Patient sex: M
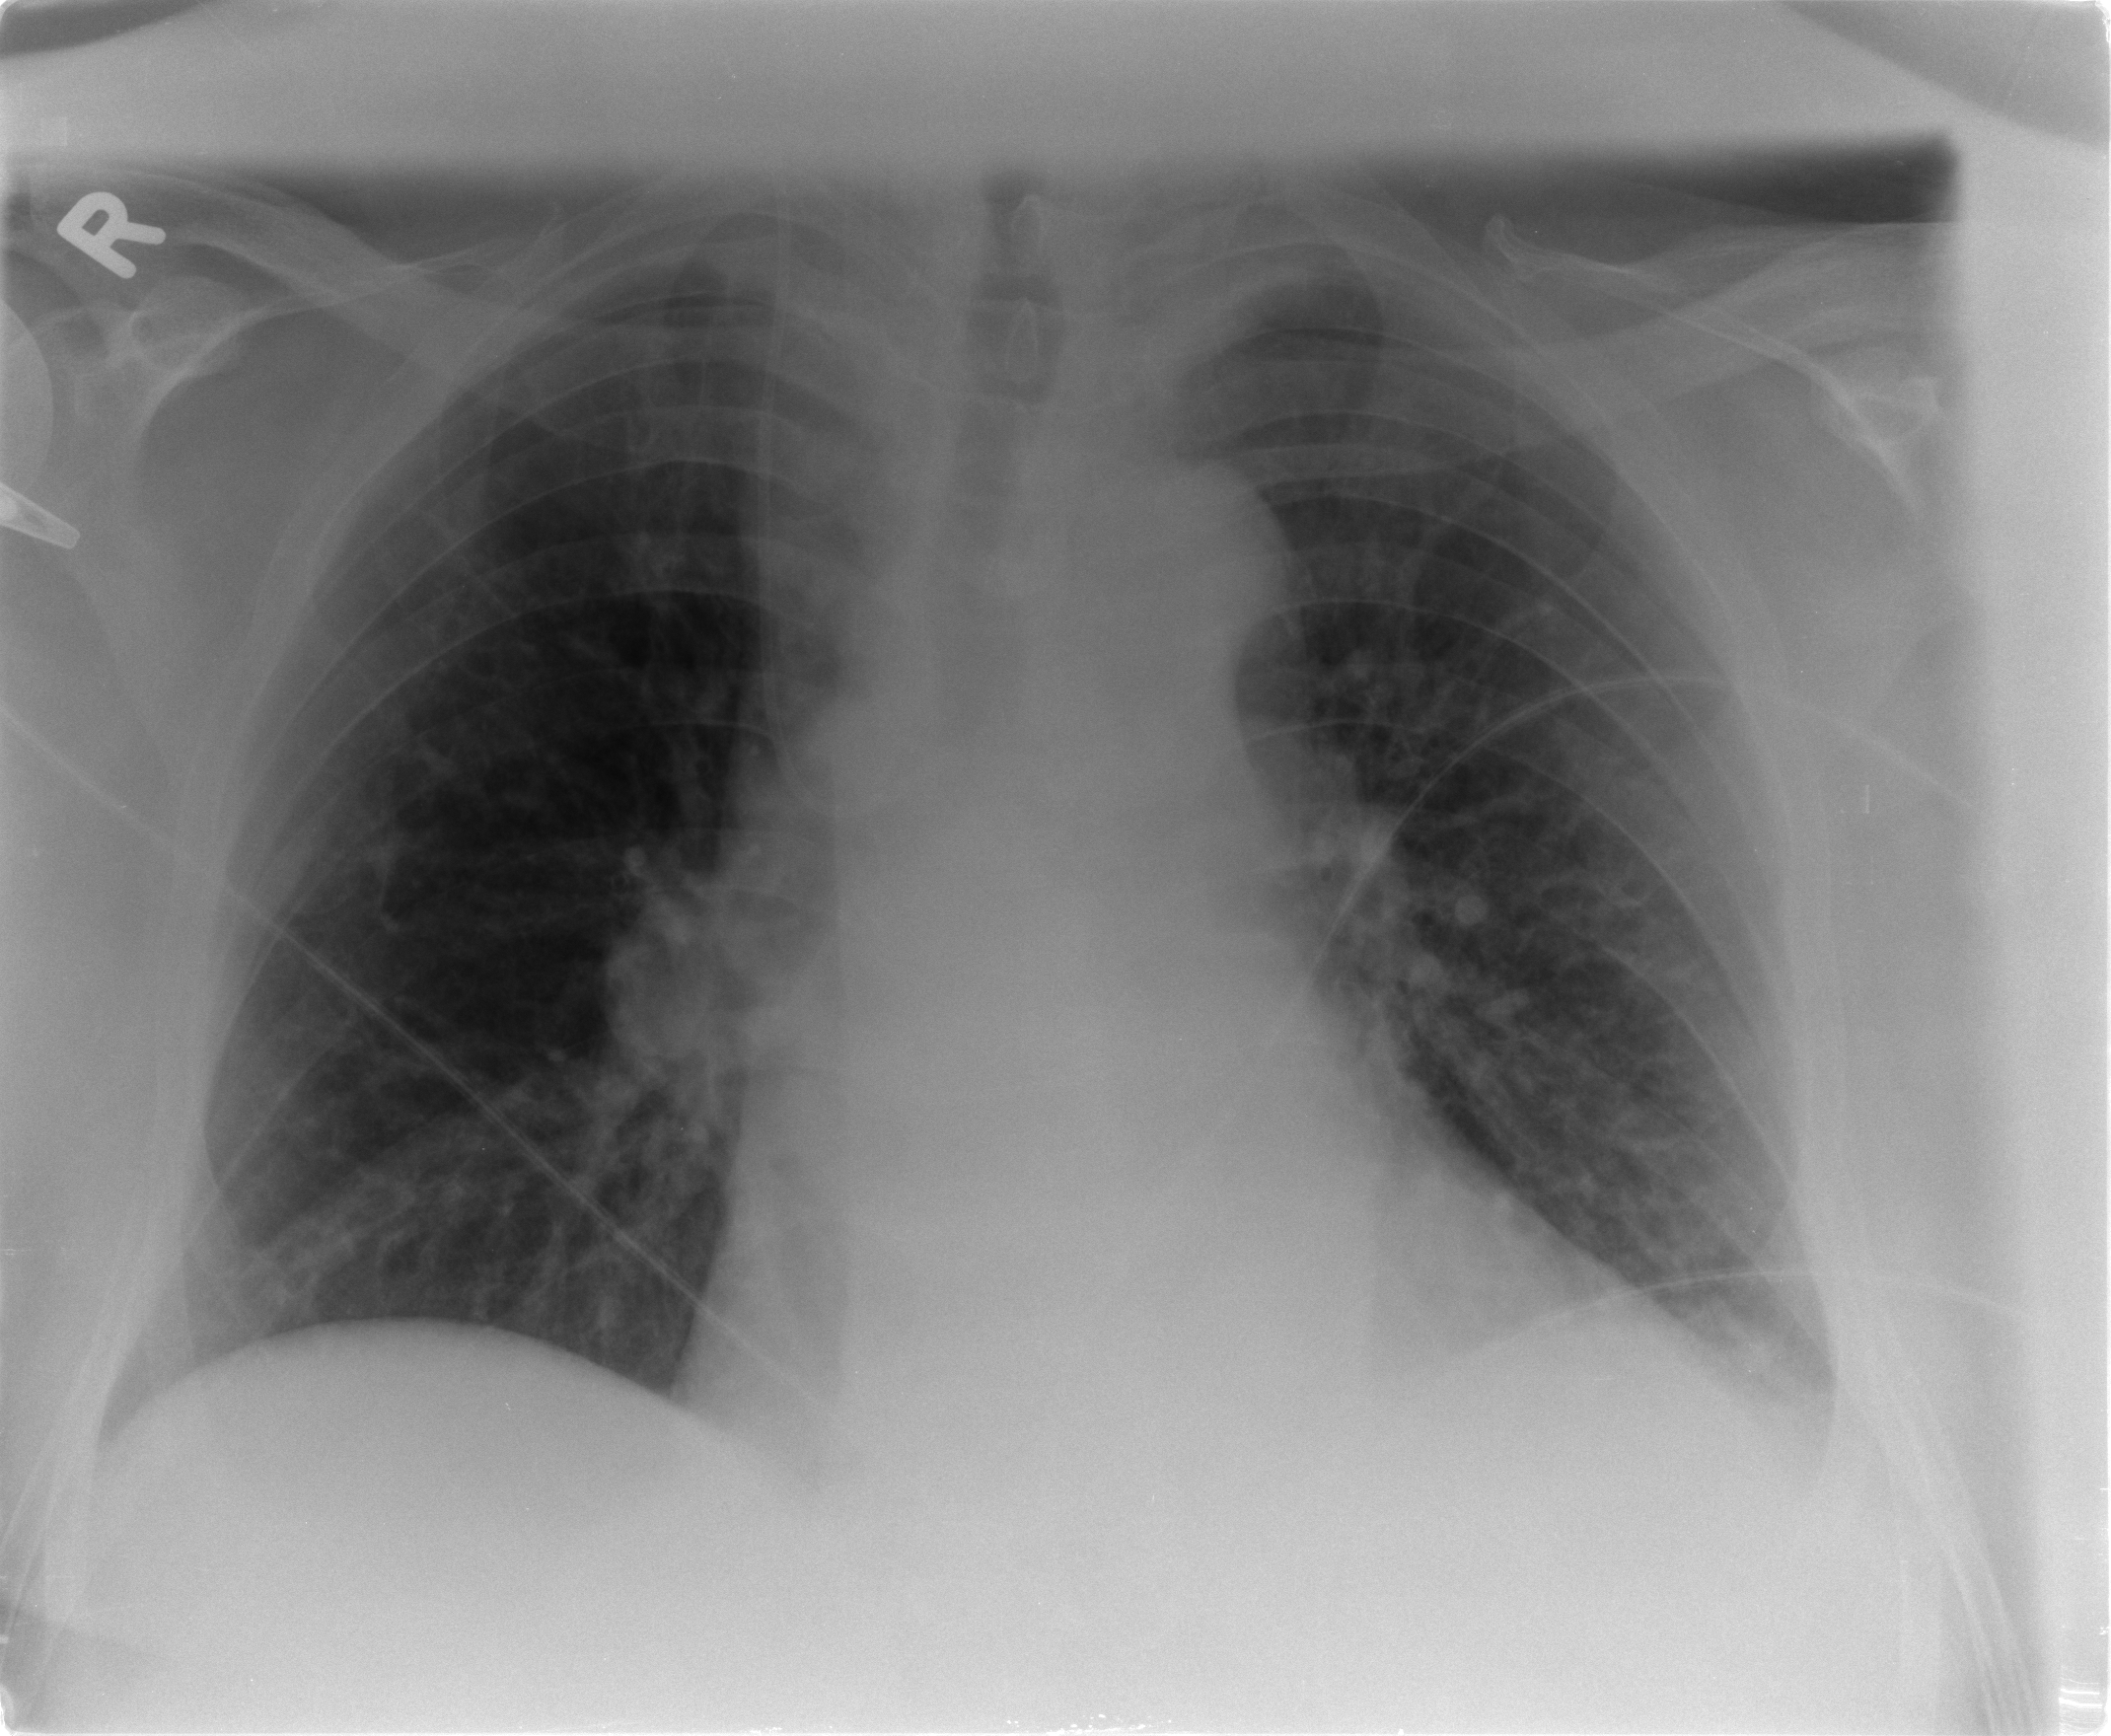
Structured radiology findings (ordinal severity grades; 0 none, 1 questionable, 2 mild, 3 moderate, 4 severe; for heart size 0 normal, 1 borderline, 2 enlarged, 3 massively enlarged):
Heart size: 2
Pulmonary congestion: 2
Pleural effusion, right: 0
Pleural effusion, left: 1
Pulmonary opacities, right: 0
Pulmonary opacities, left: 0
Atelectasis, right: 2
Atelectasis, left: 2